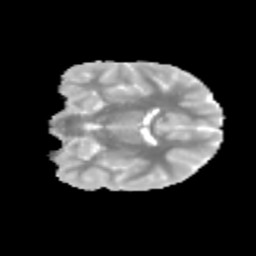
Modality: MD
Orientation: coronal
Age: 10
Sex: female
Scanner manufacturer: siemens
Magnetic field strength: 3 T
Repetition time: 3.8 s
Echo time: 0.07 s